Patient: sex M, age 68
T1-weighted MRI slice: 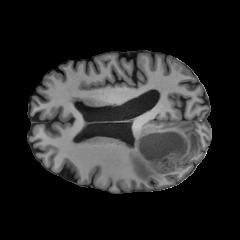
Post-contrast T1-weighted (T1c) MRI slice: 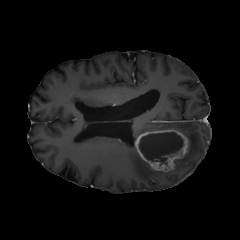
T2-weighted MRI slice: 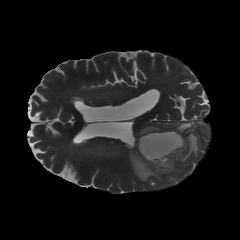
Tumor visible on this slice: yes
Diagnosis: Glioblastoma, IDH-wildtype
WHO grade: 4